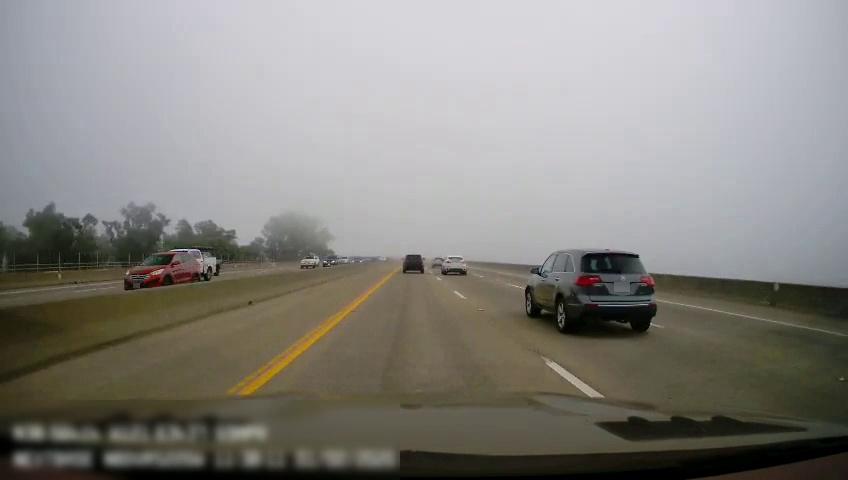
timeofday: Day
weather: Cloudy
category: Drivable Space
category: Drivable Space
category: Vehicles | Car
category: Vehicles | Truck
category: Vehicles | SUV
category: Vehicles | Car
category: Vehicles | SUV
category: Vehicles | SUV
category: Vehicles | Car
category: Vehicles | SUV
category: Vehicles | SUV
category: Vehicles | SUV
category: Vehicles | SUV
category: Lanes | Current Lane
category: Lanes | Current Lane
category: Lanes | Alternate Lane
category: Lanes | Alternate Lane
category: Lanes | Alternate Lane
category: Lanes | Opposite Lane
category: Lanes | Opposite Lane